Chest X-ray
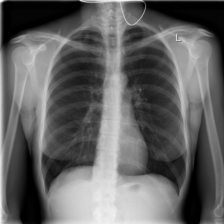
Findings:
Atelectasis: negative
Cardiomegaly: negative
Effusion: negative
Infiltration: negative
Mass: negative
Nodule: negative
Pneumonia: negative
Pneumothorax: negative
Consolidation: negative
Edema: negative
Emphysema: negative
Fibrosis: negative
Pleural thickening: negative
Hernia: negative